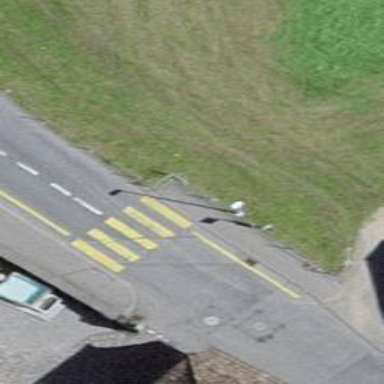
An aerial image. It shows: Bus stop with platform for public transport.